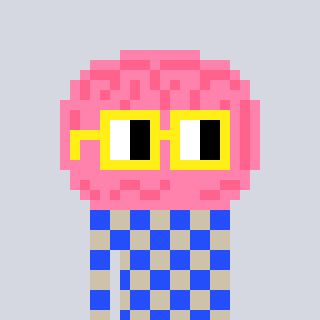
a pixel art character with square yellow glasses, a brain-shaped head and a bege-colored body on a cool background